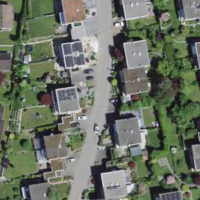
EUNIS habitat code: 55
Species observed at this site:
Amelanchier ovalis